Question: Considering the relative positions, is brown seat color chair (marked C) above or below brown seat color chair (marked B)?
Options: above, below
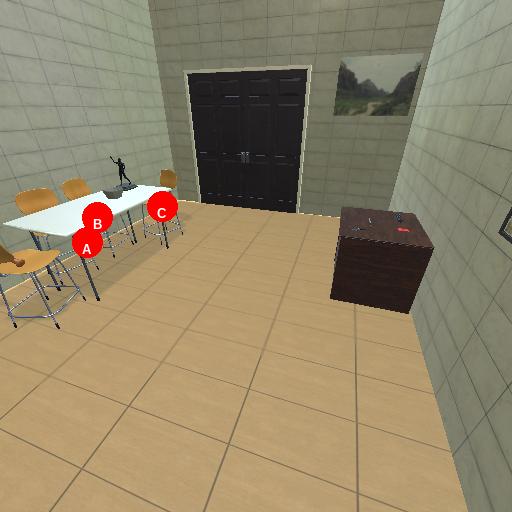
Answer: above